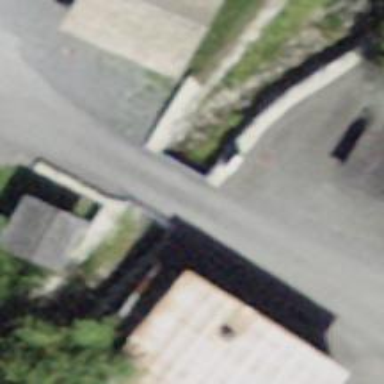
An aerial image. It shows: Residential road with bridge.